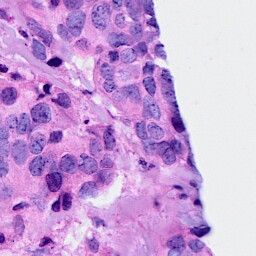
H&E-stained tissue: Breast